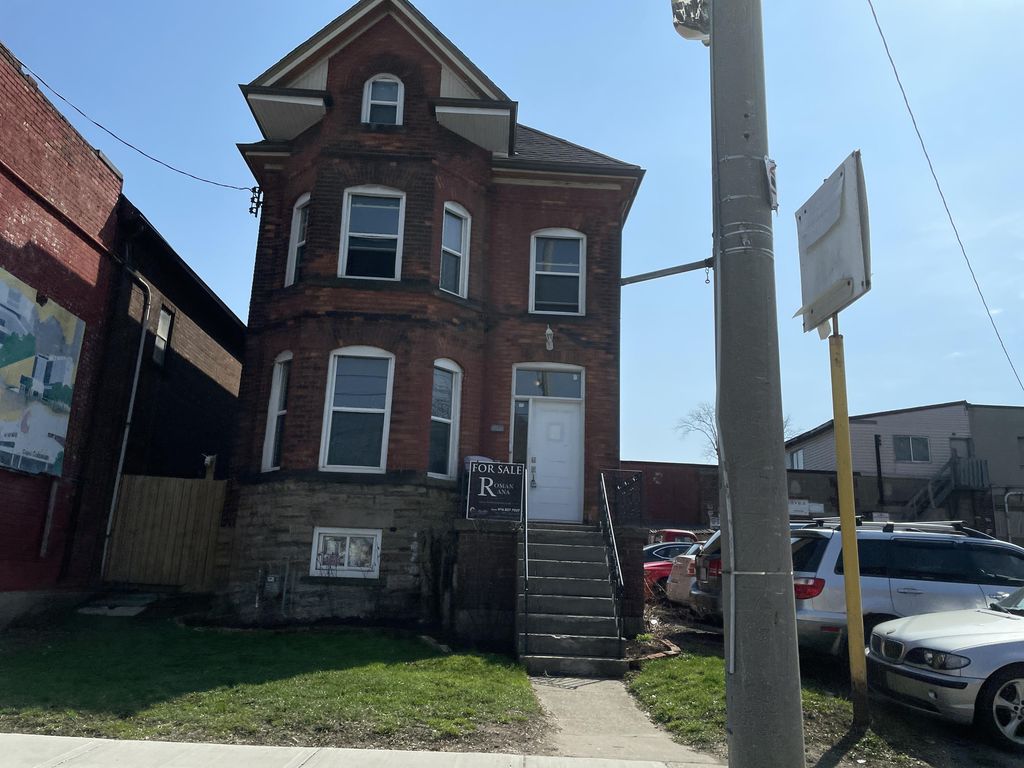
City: hamilton